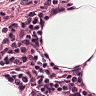
Metastatic tissue present: no